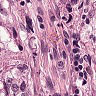
Metastatic tissue present: yes